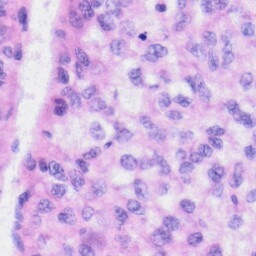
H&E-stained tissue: Liver